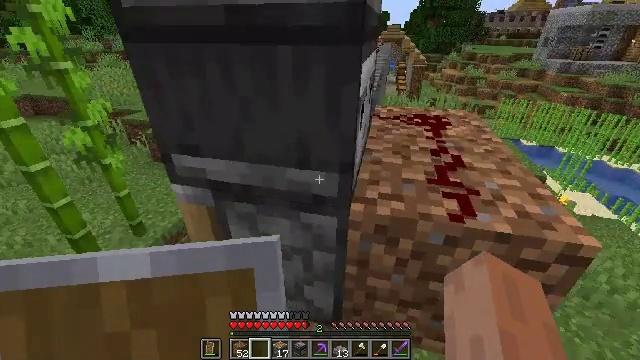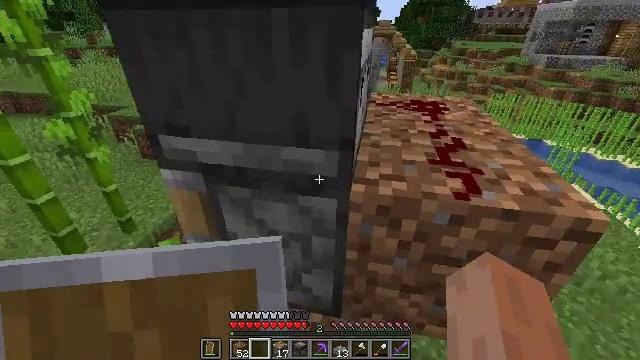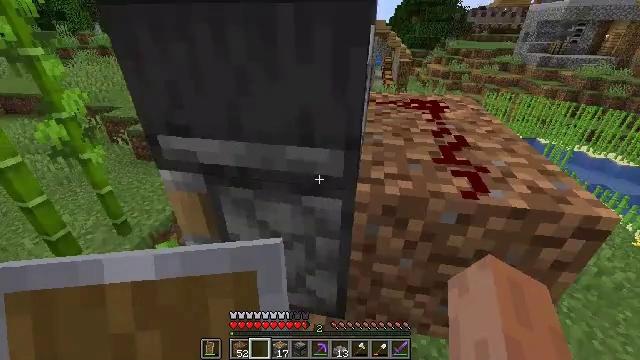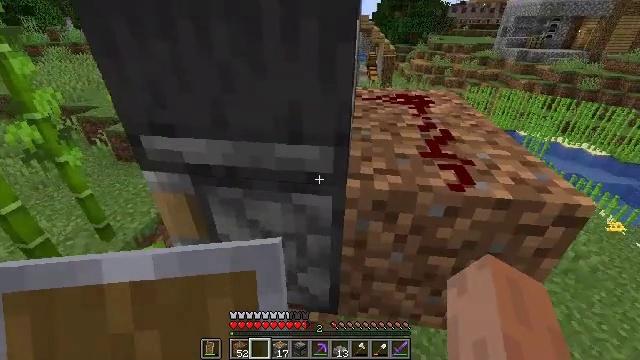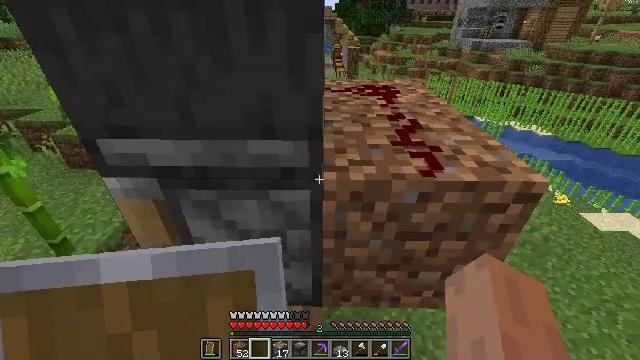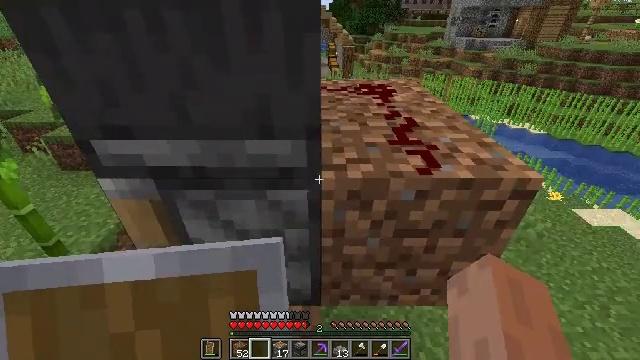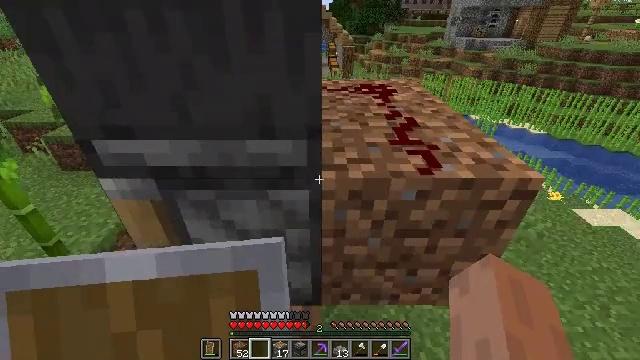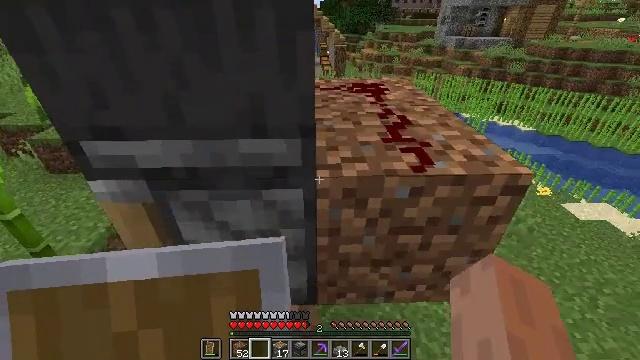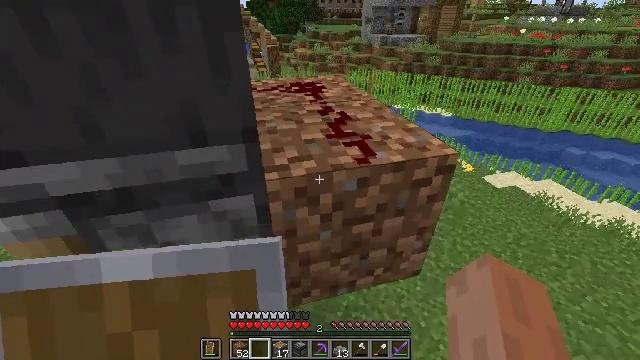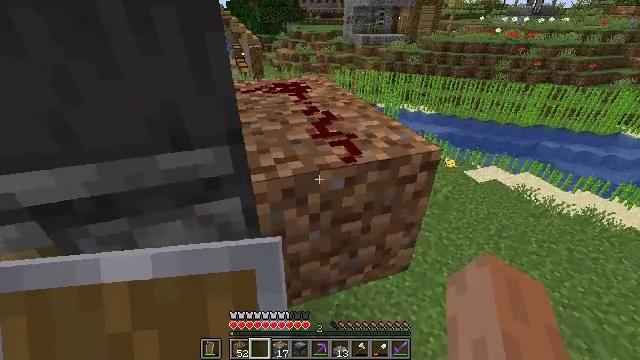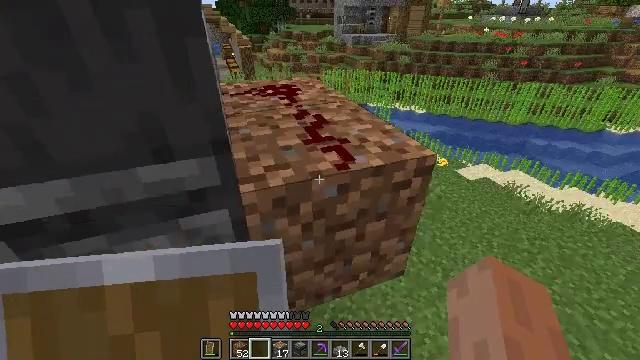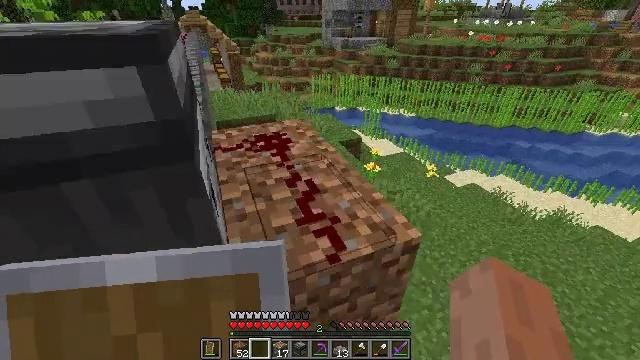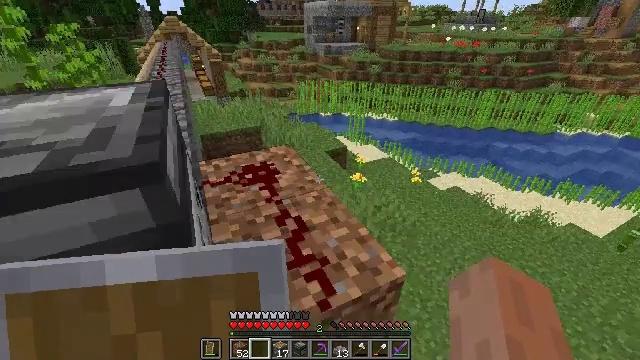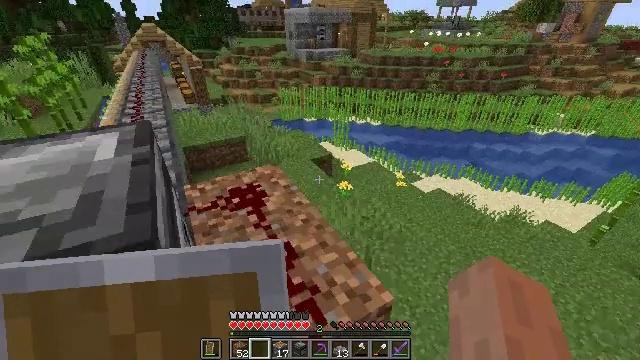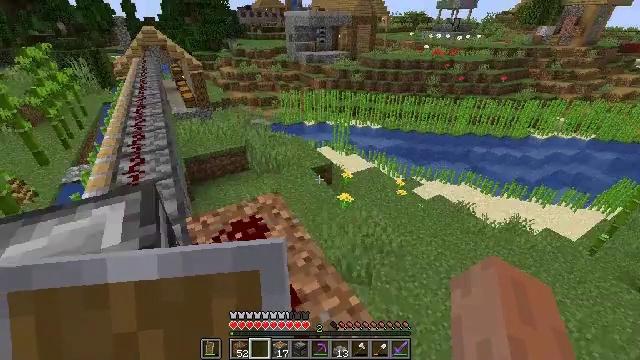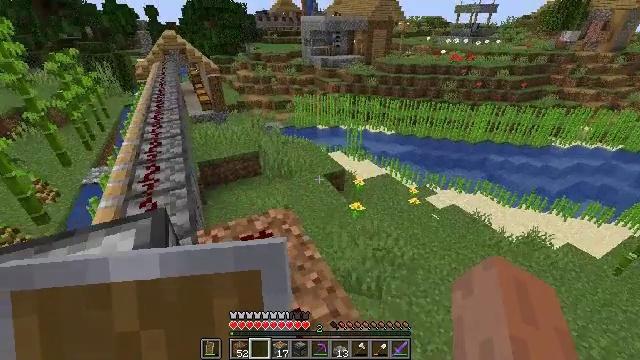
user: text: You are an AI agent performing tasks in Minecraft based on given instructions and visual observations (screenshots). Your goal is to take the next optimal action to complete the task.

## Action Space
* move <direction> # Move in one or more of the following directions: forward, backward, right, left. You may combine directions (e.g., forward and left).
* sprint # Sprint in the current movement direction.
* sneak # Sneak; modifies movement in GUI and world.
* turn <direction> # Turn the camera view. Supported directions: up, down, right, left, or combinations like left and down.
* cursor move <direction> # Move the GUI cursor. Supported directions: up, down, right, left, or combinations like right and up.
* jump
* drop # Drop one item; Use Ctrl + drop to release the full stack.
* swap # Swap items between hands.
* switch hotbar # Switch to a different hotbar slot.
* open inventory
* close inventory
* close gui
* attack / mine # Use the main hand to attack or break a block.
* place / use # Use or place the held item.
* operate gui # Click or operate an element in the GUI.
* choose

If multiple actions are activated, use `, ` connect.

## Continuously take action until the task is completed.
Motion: motion action
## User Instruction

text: Mine the observer block.
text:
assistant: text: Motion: turn right
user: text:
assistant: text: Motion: turn right
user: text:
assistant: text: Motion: turn right
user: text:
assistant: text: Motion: turn right and down
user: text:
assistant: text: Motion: turn right
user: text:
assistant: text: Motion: no_op
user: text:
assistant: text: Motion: turn right
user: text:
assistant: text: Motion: turn right
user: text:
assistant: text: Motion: turn right
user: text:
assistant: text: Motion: move forward, turn right
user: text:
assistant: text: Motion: move forward, turn right, jump
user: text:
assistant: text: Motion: move forward, turn right, jump
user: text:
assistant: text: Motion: move forward, turn right, jump
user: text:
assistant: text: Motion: move forward, jump
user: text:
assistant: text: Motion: move forward, turn left, jump
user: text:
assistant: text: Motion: move forward, turn left, jump
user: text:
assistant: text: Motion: move forward, turn left and down
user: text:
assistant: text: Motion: move forward, turn left and down
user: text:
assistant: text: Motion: move forward, turn left and down
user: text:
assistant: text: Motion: move forward, turn left and down
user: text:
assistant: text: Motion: turn left and down
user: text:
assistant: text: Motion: turn left
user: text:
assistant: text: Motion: turn left
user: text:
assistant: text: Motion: no_op
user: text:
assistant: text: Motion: no_op
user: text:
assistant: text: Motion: no_op
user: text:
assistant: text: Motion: no_op
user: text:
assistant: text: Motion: no_op
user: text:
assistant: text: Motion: no_op
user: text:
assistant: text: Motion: no_op